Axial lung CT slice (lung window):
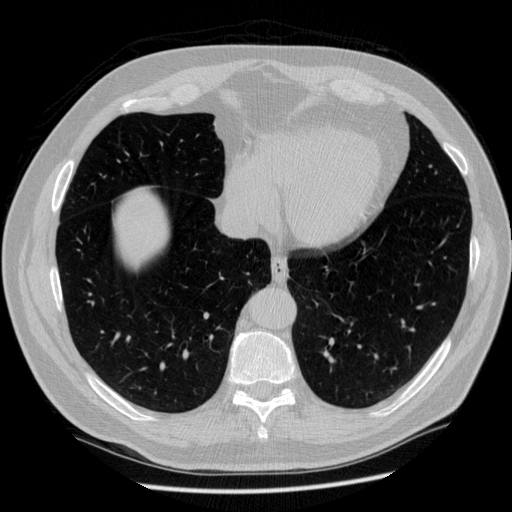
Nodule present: no